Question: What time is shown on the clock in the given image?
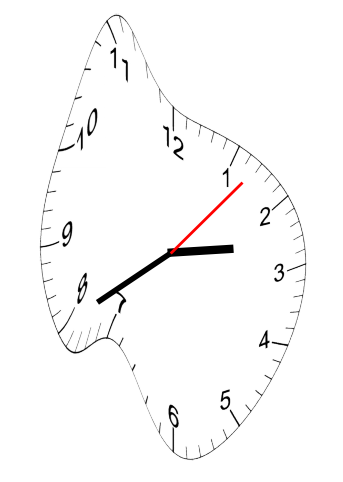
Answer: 02:40:07